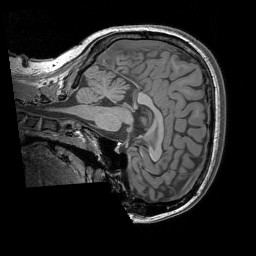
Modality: T1w
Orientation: sagittal
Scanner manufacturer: siemens
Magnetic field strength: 3 T
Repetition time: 1.83 s
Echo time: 0.00303 s